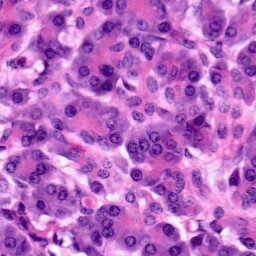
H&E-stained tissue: Pancreatic